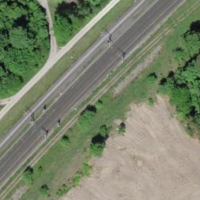
EUNIS habitat code: 44
Species observed at this site:
Ophrys apifera